This continuous-wavelet-transform scalogram was computed from a bearing vibration snapshot. What is the most likely bearing condition (normal, inner_race, outer_race, ball)?
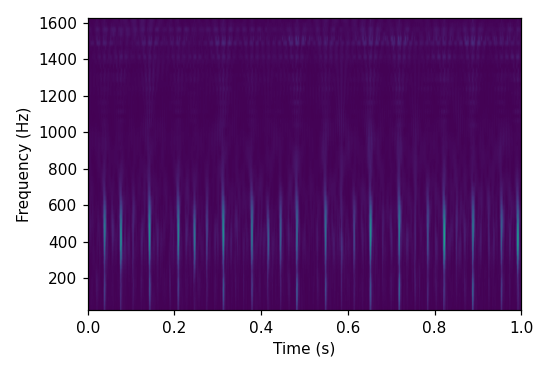
Answer: outer_race